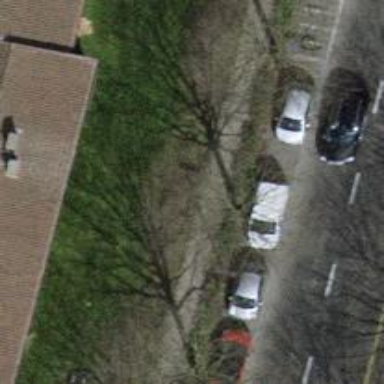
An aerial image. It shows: Avenue lined with trees.